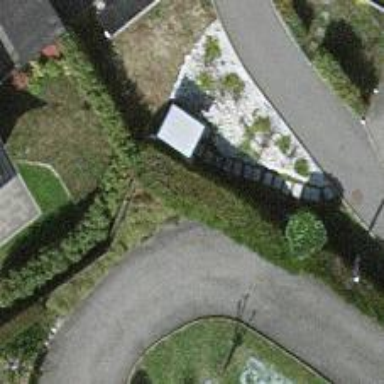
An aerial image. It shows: Hedge acting as barrier.